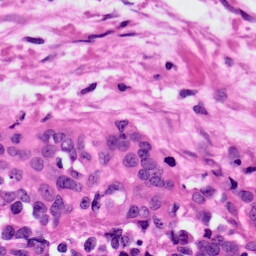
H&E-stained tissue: Ovarian